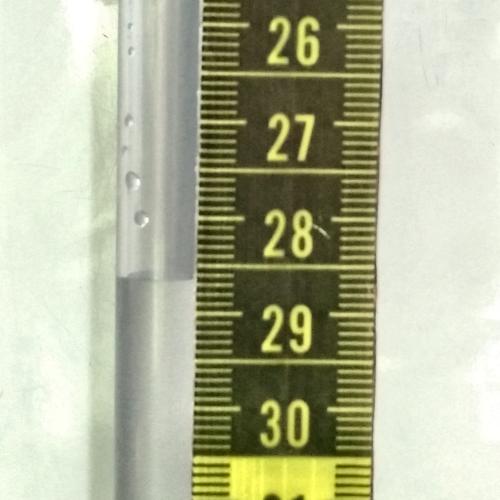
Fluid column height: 28.7 cm